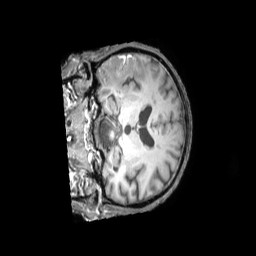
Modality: T1w
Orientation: coronal
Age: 63
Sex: male
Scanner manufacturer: philips
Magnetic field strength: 3 T
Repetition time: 0.009785 s
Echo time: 0.004597 s